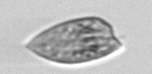
Label: Prorocentrum_dentatum